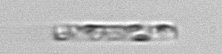
Label: Cerataulina_pelagica